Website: bh-photo
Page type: address-validator
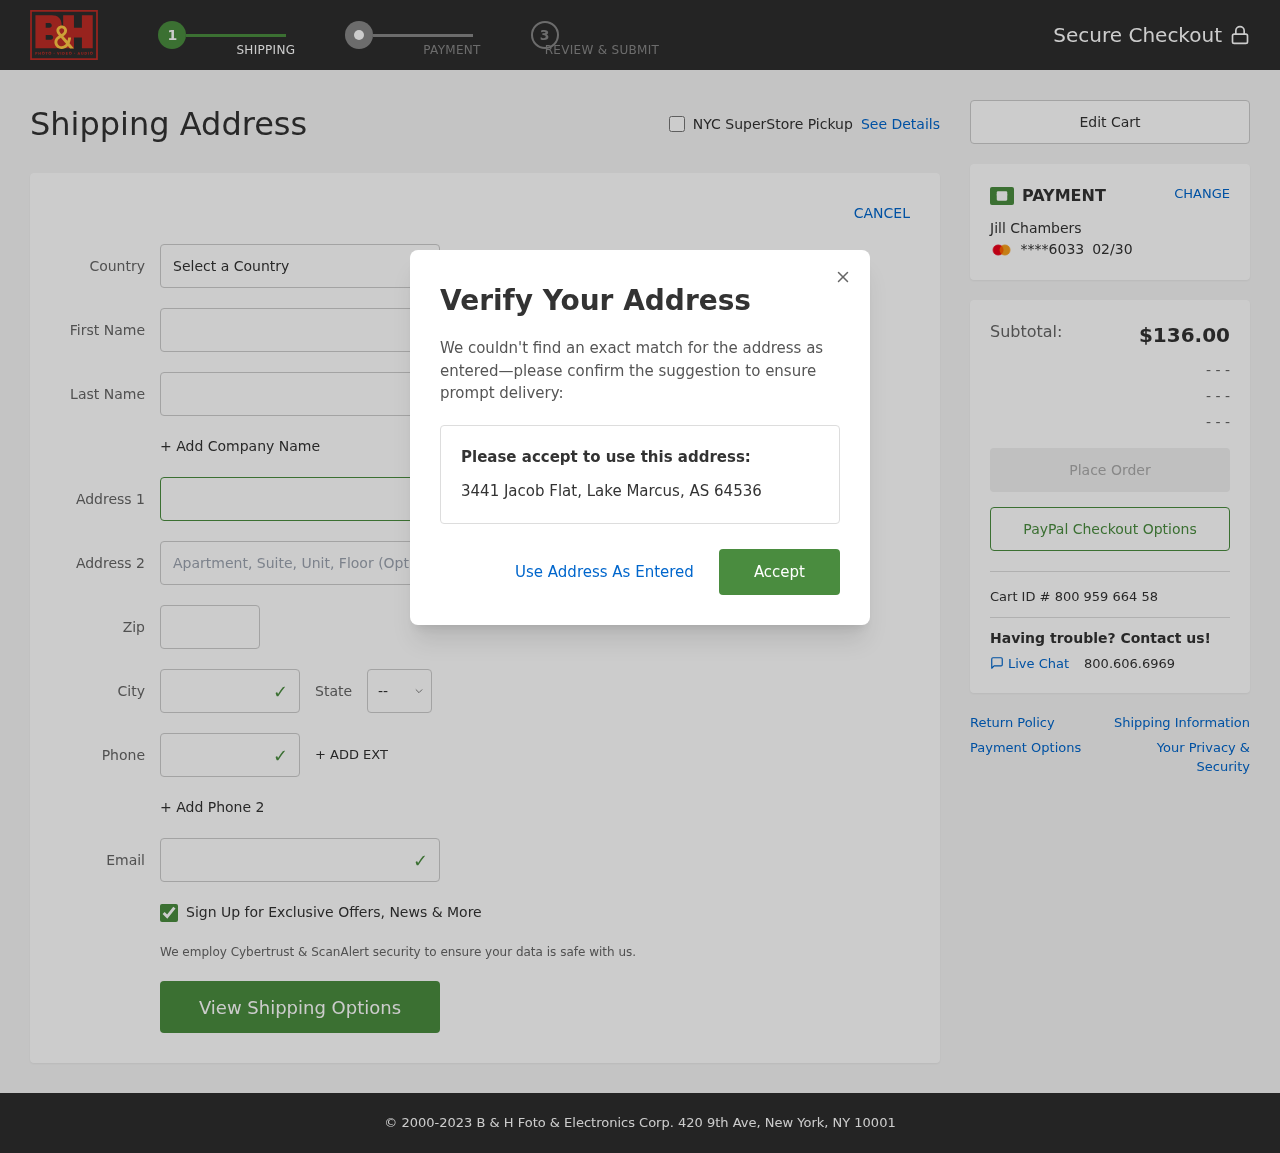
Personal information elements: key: PII_CARD_EXPIRY
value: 02/30
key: PII_CARD_LAST4
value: ****6033
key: PII_CITY
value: Lake Marcus
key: PII_COUNTRY
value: United States
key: PII_EMAIL
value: jill_chambers@hotmail.com
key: PII_FIRSTNAME
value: Jill
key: PII_FULLNAME
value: Jill Chambers
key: PII_LASTNAME
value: Chambers
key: PII_PHONE
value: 6049115819
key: PII_POSTCODE
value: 64536
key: PII_STATE_ABBR
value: AS
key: PII_STREET
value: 3441 Jacob Flat
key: PII_STREET2
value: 9198 Potts Way
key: PII_CITY_STATE_ZIP
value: Lake Marcus, AS 64536
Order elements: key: ORDER_SUBTOTAL
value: $136.00
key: ORDER_ID
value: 800 959 664 58